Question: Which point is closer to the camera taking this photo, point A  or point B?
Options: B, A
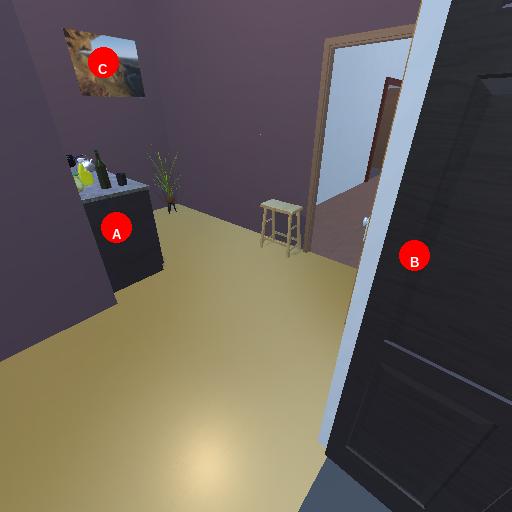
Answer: B